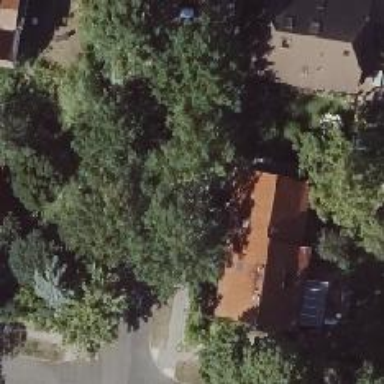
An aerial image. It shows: Avenue lined with broadleaved deciduous trees.